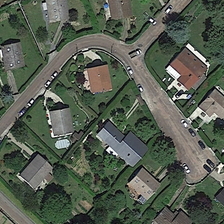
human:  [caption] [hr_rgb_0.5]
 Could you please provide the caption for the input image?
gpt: some buildings and many green trees are in a medium residential area .

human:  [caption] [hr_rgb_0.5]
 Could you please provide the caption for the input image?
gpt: some buildings and many green trees are in a medium residential area .

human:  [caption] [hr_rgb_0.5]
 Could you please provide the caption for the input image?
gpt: some buildings and many green trees are in a medium residential area .

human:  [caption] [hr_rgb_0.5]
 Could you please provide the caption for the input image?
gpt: some buildings and many green trees are in a medium residential area .

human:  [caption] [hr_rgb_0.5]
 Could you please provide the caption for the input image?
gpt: some buildings and many green trees are in a medium residential area .